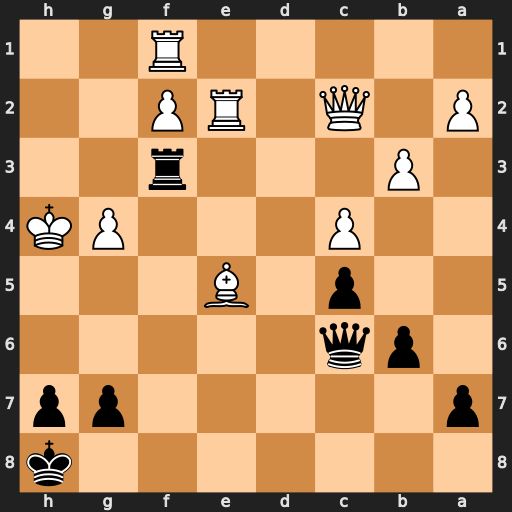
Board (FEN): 7k/p5pp/1pq5/2p1B3/2P3PK/1P3r2/P1Q1RP2/5R2
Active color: b
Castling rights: -
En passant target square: -
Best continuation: Qh6#